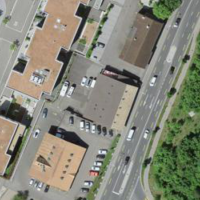
EUNIS habitat code: 55
Species observed at this site:
Falco tinnunculus
Rhamnus cathartica
Halictus scabiosae